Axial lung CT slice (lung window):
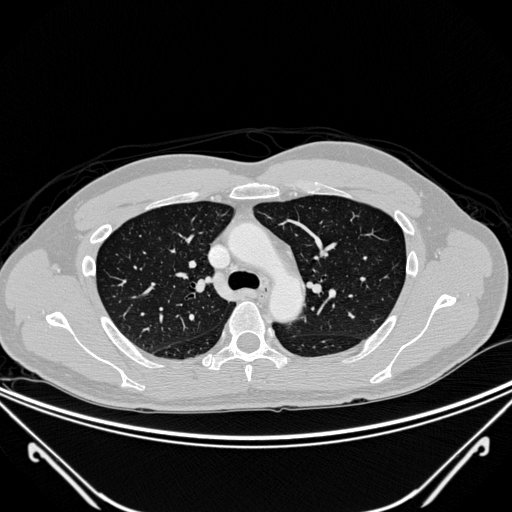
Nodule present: no